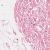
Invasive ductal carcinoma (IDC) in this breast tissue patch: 0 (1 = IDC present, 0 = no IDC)